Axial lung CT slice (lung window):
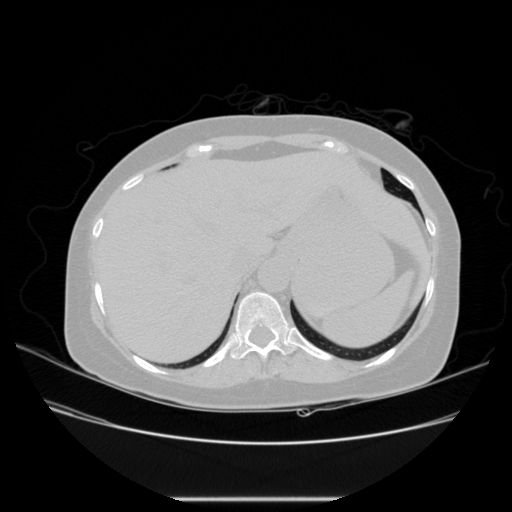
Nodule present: no